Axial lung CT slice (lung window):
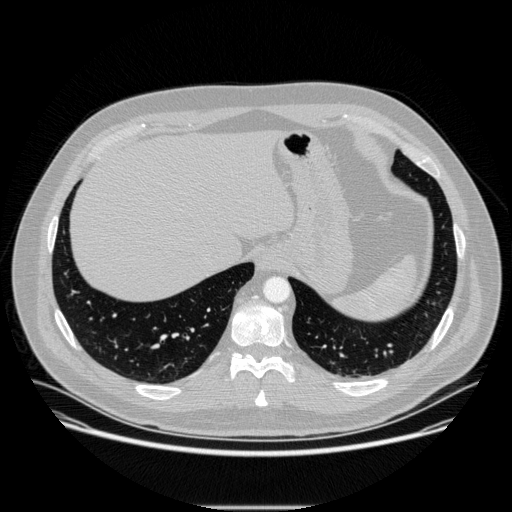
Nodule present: no